Field crop: tomato
Growth stage: 2
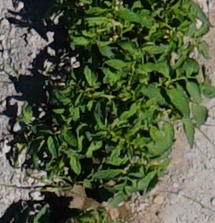
Species: tomato